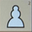
Piece: wP